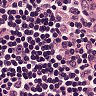
Metastatic tissue present: no